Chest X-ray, PA view. Patient: 30 years old, sex F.
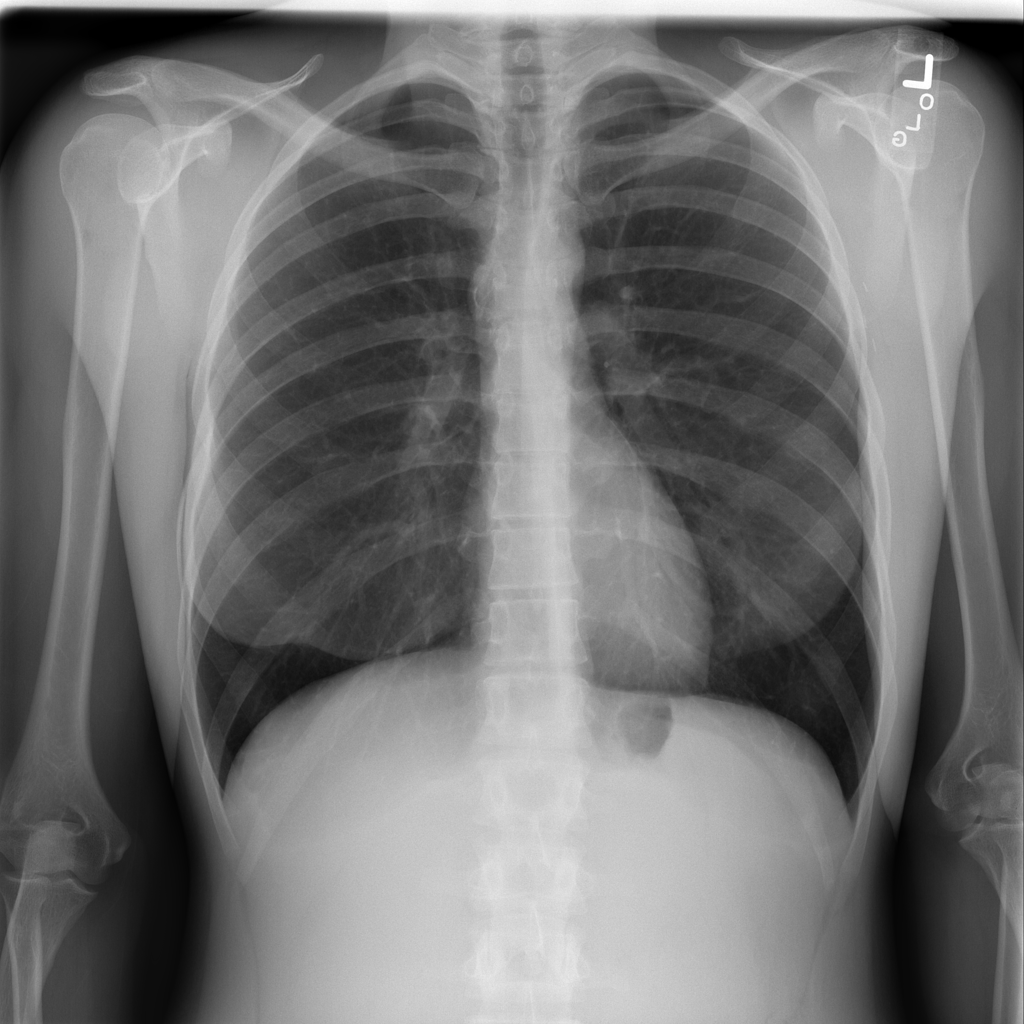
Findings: No Finding